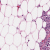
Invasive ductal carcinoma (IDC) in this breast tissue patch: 1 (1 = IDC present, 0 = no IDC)